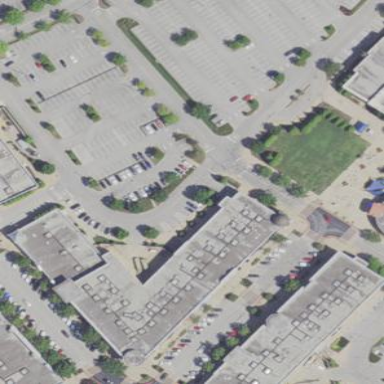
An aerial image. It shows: Mall building.